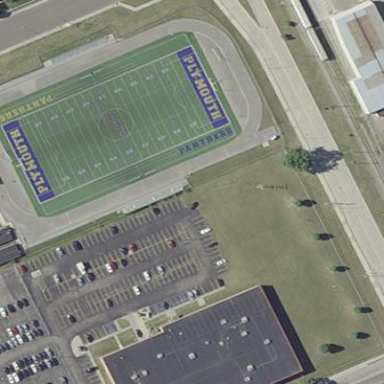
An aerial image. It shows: American football pitch for leisure and sport activities.